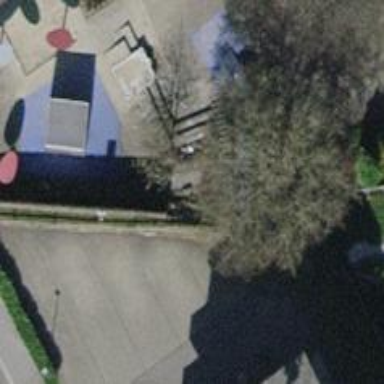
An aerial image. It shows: Playground area for leisure land.